Interaction volume radius: 5 \u00c5
Interaction volume height: 35 \u00c5
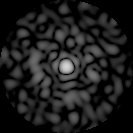
Disorder parameter: 0.876